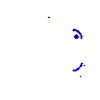
Particle: proton